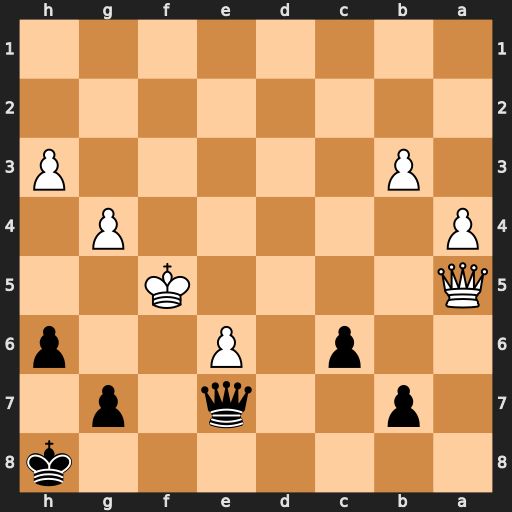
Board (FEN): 7k/1p2q1p1/2p1P2p/Q4K2/P5P1/1P5P/8/8
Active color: b
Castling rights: -
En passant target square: -
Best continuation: Qg5+ Ke4 Qxa5